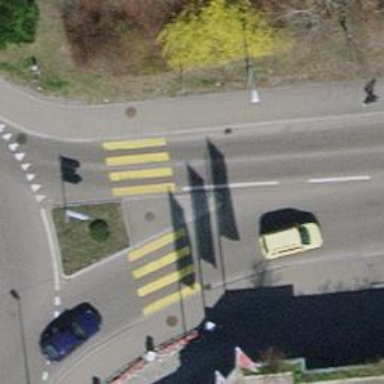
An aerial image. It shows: Uncontrolled road crossing with pedestrian island.